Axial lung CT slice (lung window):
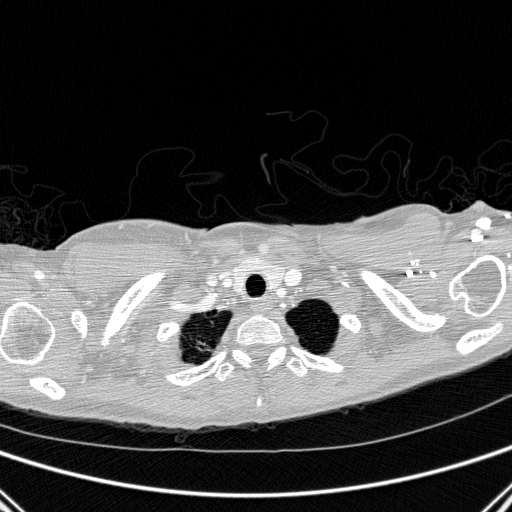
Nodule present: no